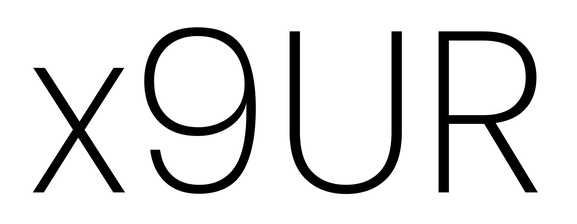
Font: Poppins-ExtraLight